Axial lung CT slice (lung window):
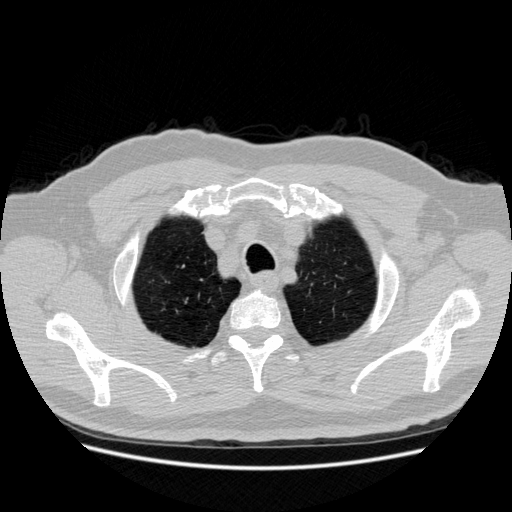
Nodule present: no